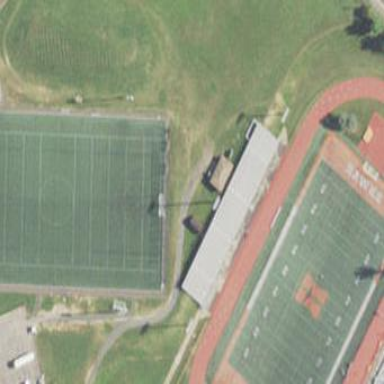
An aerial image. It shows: Pitch for American football.